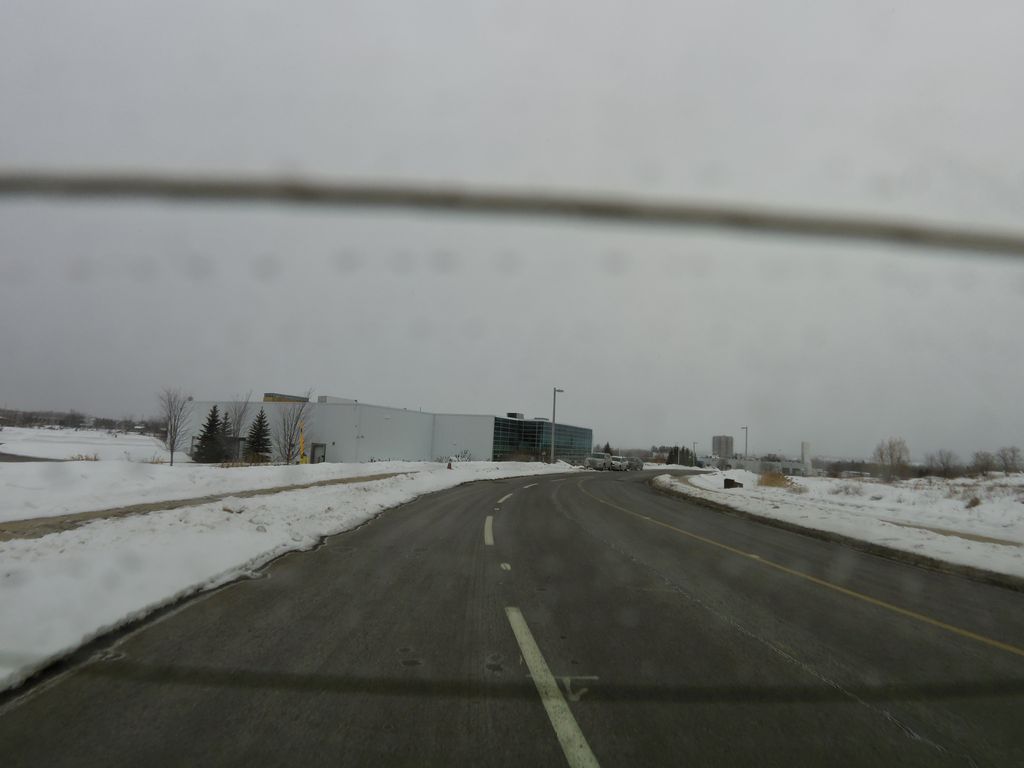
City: ottawa-gatineau